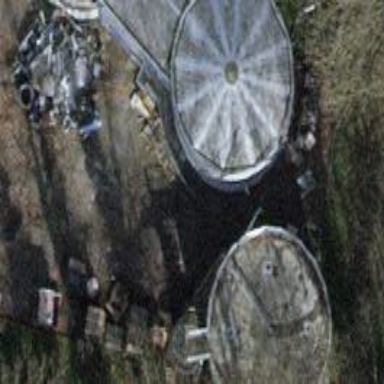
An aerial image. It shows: Storage tank building.